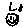
Label: smiley face